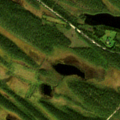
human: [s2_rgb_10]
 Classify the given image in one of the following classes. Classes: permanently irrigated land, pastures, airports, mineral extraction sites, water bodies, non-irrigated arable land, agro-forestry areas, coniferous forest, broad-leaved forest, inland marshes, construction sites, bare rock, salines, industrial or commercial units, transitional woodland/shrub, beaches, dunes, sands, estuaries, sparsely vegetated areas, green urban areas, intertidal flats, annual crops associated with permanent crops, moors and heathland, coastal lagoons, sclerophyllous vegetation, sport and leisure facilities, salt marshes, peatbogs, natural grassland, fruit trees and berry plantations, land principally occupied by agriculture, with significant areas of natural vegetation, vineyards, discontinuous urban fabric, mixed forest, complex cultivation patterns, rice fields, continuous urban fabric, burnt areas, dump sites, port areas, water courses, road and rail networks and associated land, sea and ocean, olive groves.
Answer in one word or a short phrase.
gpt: coniferous forest